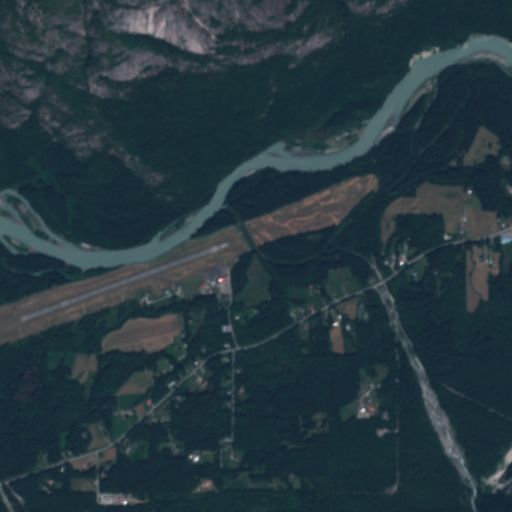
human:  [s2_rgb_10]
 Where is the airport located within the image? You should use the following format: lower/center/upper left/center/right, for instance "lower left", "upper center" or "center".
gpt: The airport is located in the center left of the image.
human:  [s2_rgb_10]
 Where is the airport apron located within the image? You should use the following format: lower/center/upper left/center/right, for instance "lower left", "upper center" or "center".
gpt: The airport apron is located in the center of the image.
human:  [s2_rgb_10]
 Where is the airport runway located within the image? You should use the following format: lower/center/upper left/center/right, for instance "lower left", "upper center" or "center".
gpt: The airport runway is located in the center left of the image.
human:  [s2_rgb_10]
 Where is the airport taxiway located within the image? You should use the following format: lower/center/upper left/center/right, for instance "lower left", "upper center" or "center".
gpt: The airport taxiway is located in the center left of the image.
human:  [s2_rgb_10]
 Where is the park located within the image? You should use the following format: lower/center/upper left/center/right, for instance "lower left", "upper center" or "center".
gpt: The park is located in the lower left of the image.
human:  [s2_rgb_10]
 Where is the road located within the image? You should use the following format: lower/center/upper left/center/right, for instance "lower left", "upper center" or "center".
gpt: There is no road in the image.